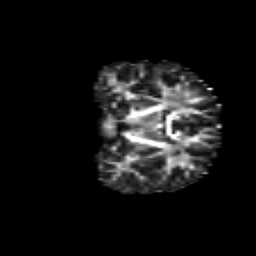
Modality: FA
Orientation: coronal
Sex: male
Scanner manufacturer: siemens
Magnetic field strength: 3 T
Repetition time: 5 s
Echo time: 0.071 s